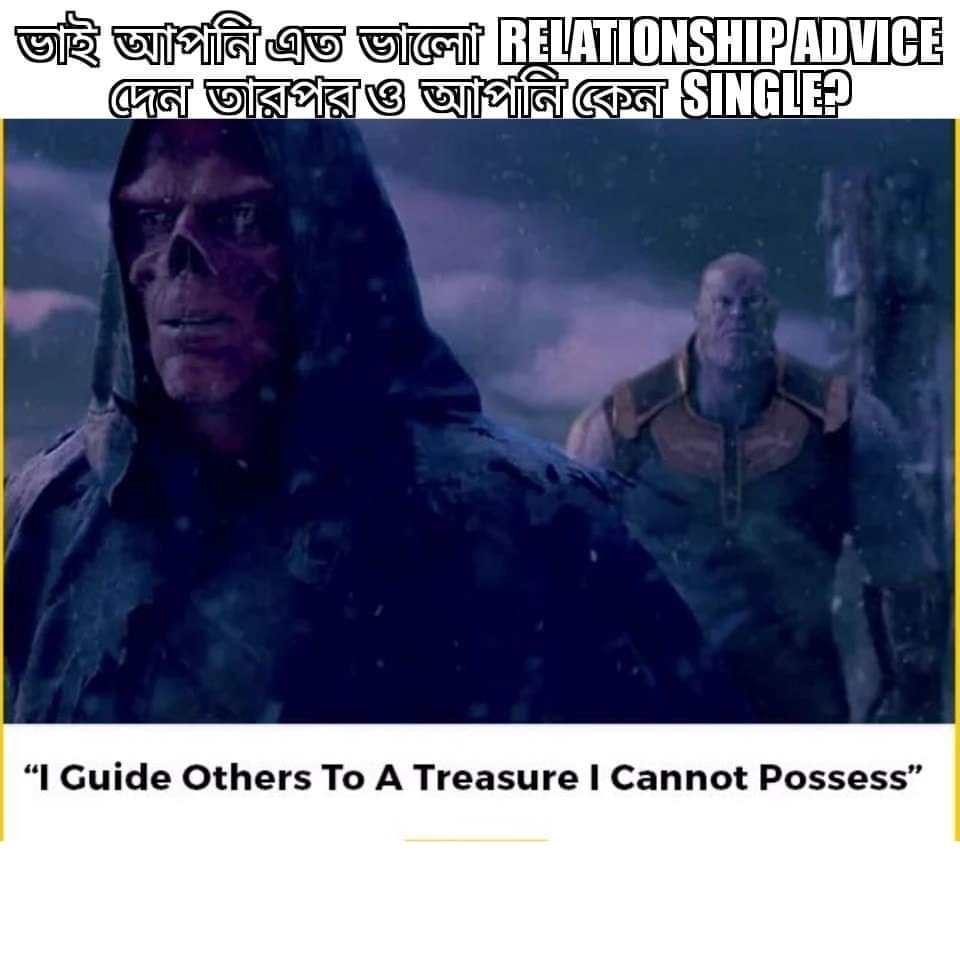
Caption: ভাই আপনি এত ভালো  RELATIONSHIP ADVICE দেন তারপরও আপনি কেন     SINGLE ?   "I Guide Others To A Treasure I Cannot Possess"
Label: non-hate